Aerial crown-view tile of a tropical tree (Barro Colorado Island, Panama), acquired 20250915:
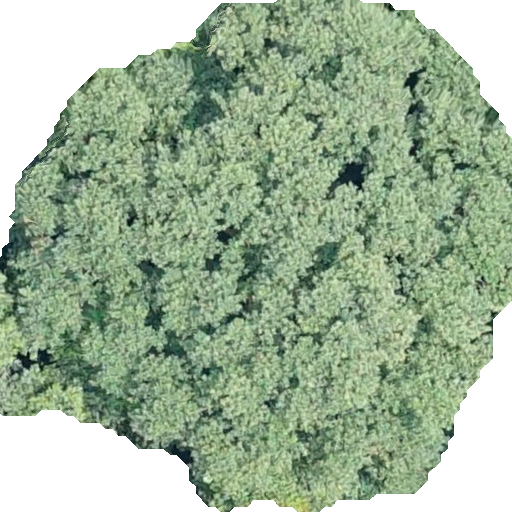
Species: Hieronyma alchorneoides
GBIF accepted scientific name: Hieronyma alchorneoides
Crown area: 310.409 m²